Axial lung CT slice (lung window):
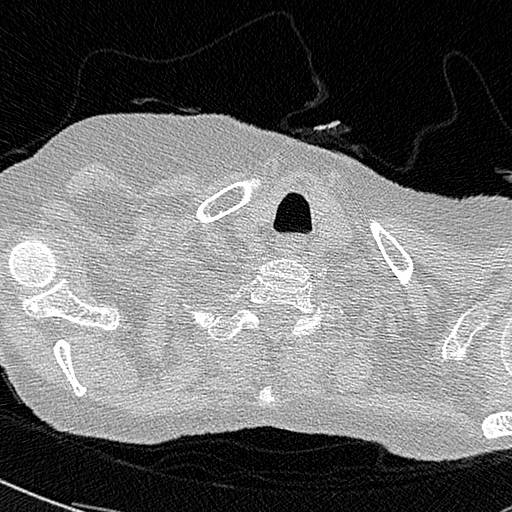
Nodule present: no